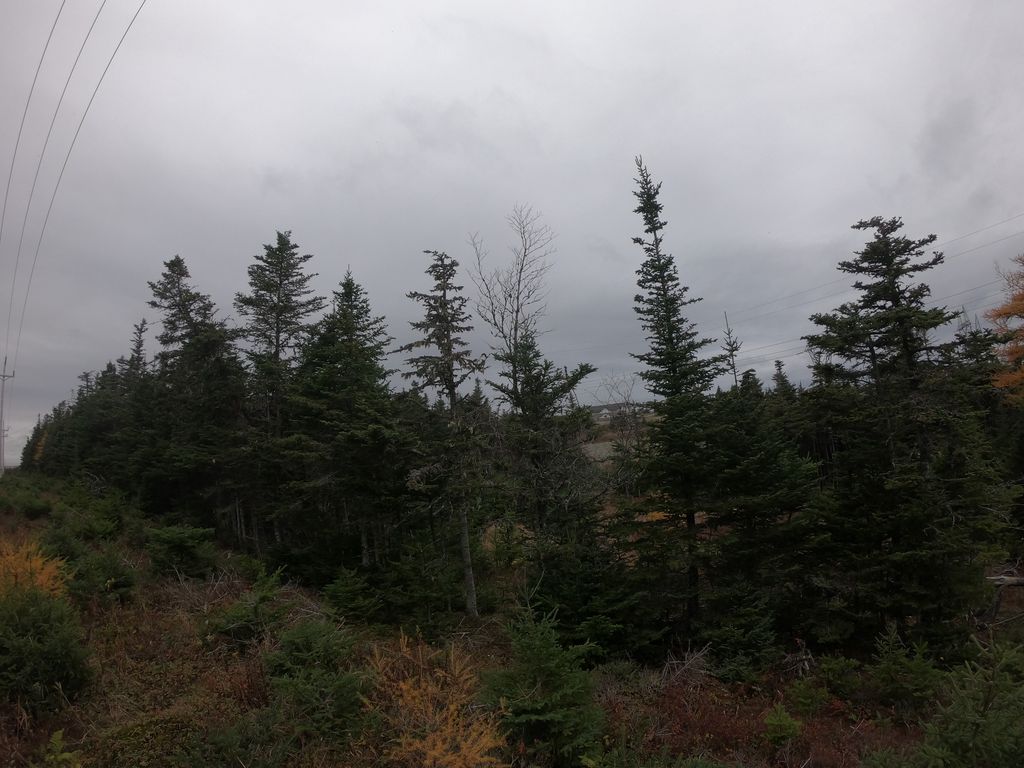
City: st_johns